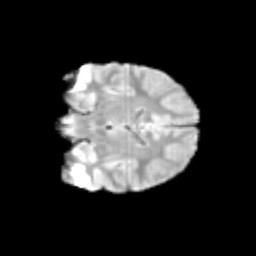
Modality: T2w
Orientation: coronal
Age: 11
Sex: male
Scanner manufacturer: siemens
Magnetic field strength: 3 T
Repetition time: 3.8 s
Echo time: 0.07 s